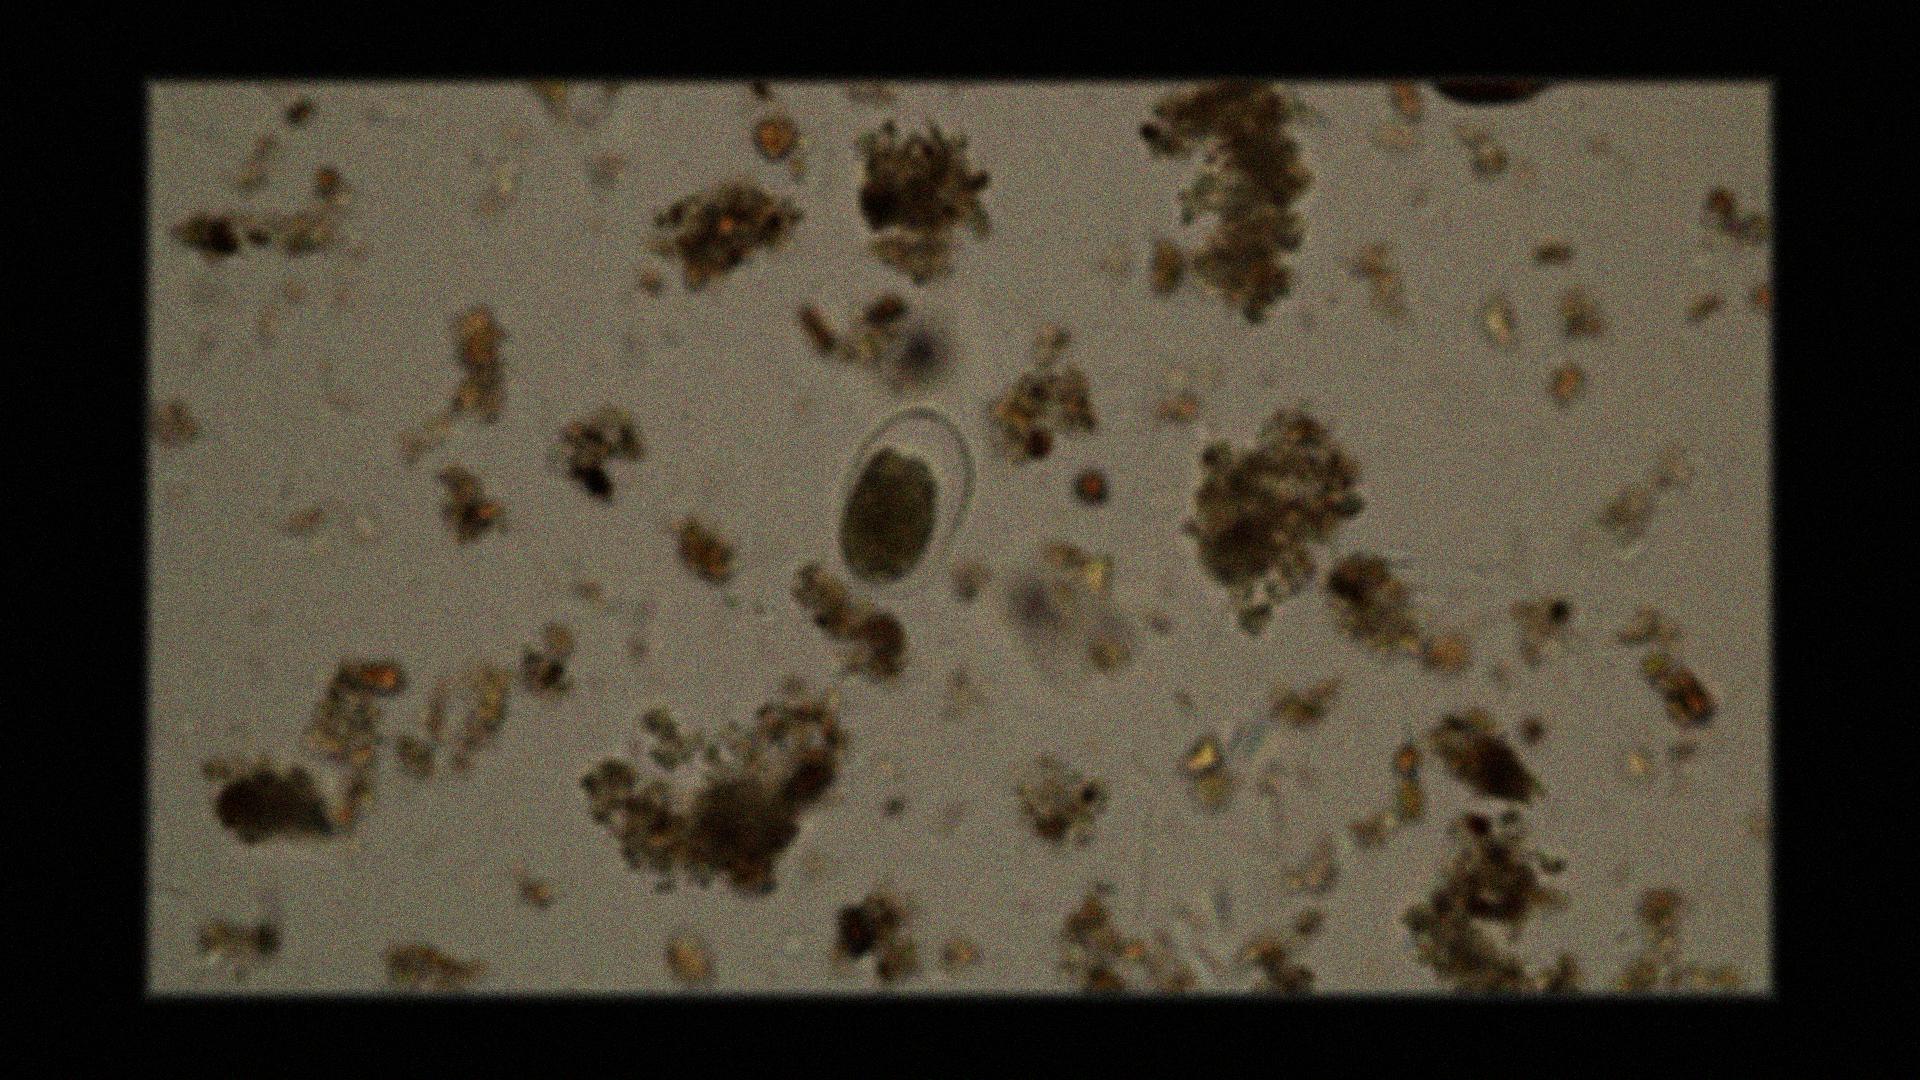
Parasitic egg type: Hookworm egg